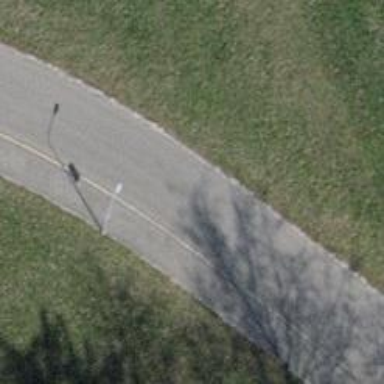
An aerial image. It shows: Residential road with asphalt surface and sidewalk on the left side.